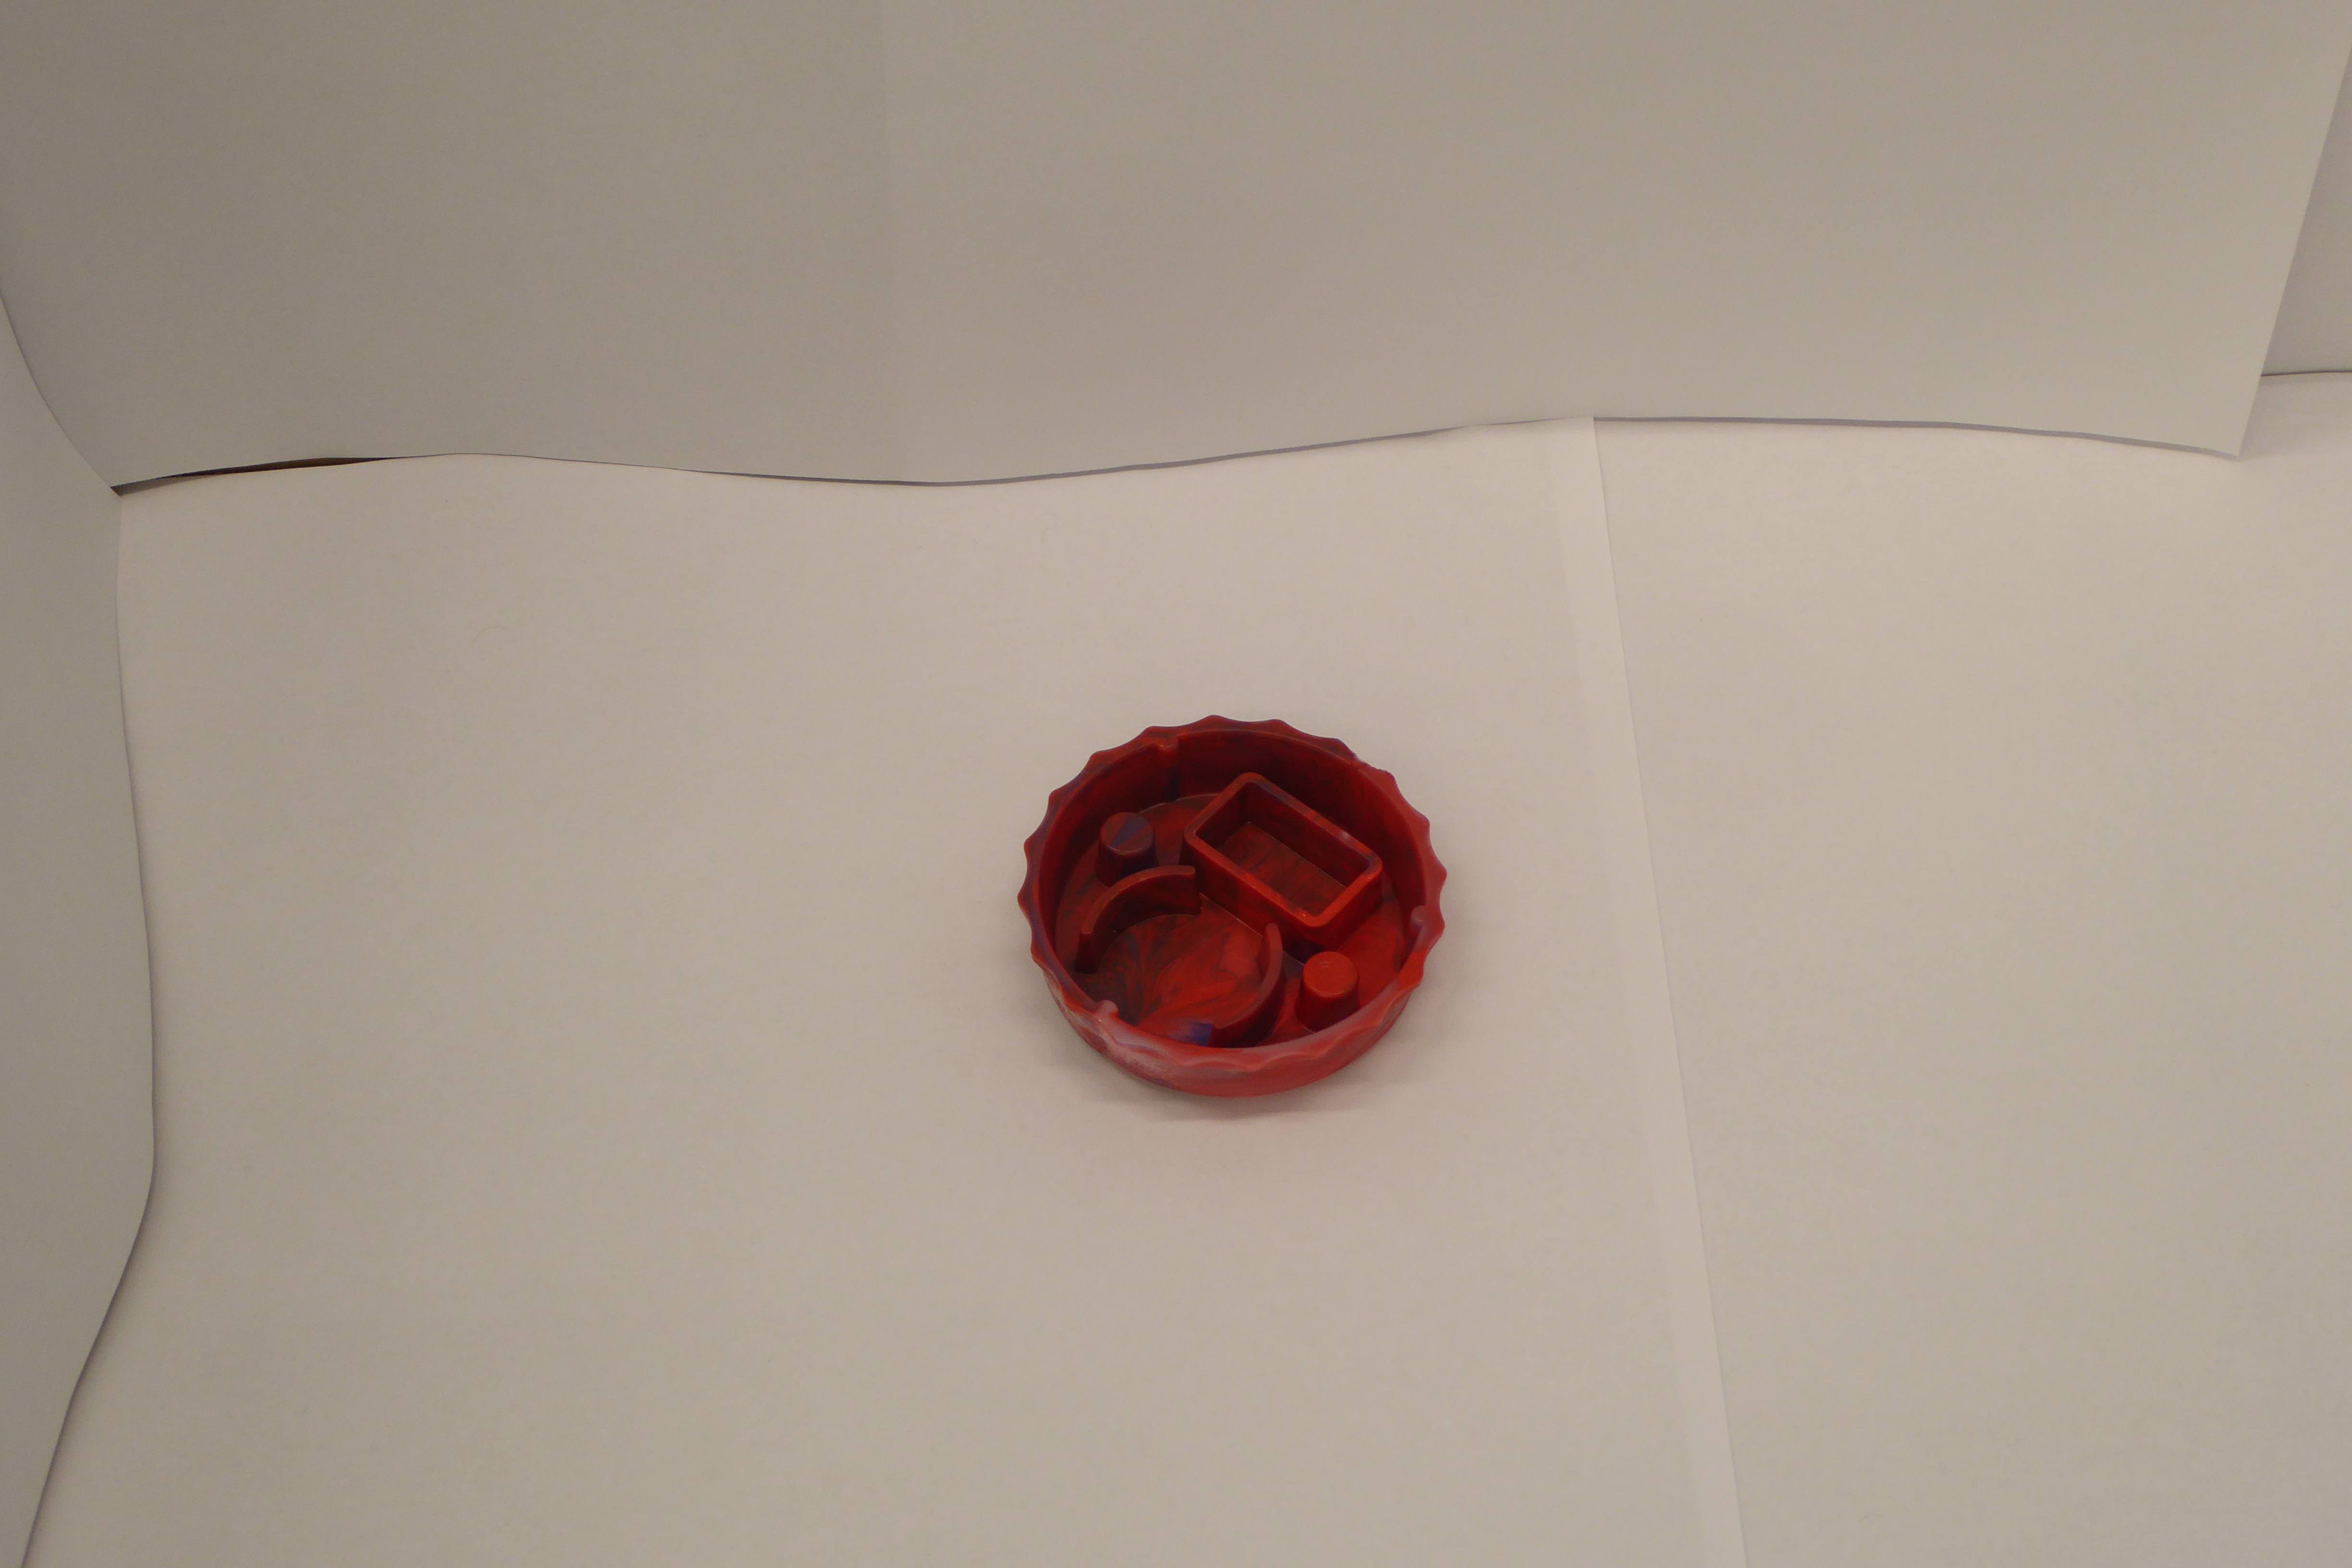
Label: Bottle Opener - Cover